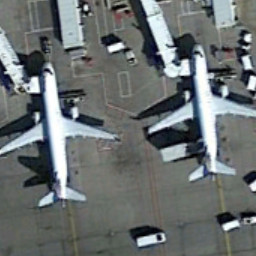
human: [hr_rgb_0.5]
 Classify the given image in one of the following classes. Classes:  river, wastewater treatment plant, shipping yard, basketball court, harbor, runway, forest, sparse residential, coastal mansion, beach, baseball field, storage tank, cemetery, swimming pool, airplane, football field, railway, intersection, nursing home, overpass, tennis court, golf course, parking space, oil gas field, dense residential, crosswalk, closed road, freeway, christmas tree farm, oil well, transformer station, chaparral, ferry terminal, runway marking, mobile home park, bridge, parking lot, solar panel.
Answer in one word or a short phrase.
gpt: airplane